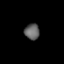
Tissue: prostate
Cell type: Epithelial cells
Senescence score: 0.3293
Nuclear area (px): 235
Mean DAPI intensity: 96.715